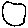
Label: circle